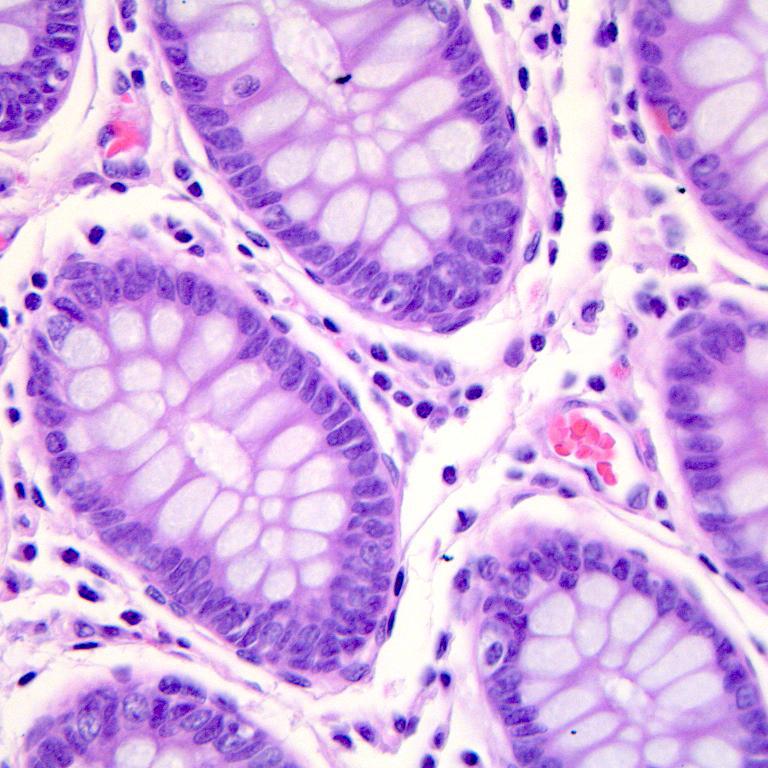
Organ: colon
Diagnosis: benign